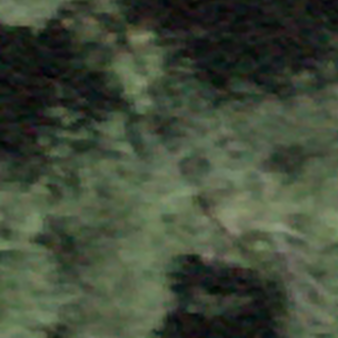
Label: other